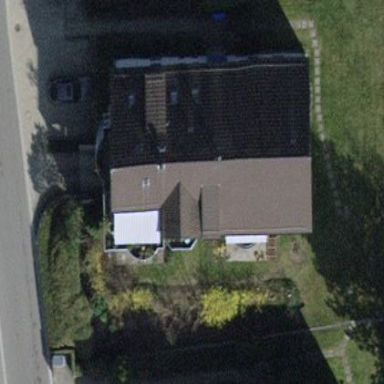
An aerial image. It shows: The roof of the building is gabled in shape.